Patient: sex F, age 73
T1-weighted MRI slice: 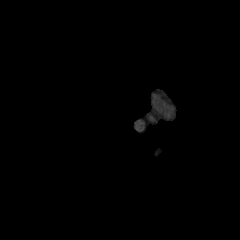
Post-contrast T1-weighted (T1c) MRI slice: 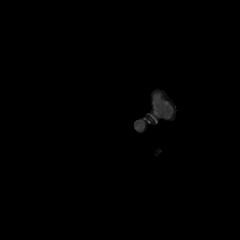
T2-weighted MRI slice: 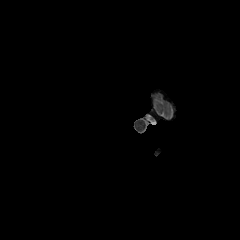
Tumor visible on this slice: no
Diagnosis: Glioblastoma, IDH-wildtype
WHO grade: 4